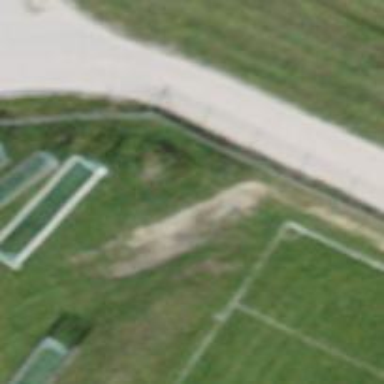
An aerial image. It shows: Fence.